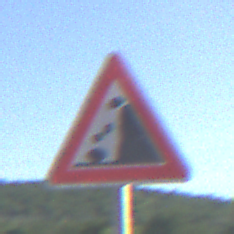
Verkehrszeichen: SteinschlagRechts
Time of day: MorningAfternoon
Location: Outdoor (RoadRail)
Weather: PartlyCloudy
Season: NotSpecified
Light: Natural